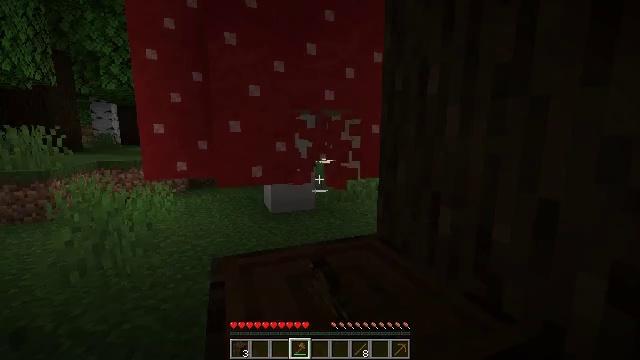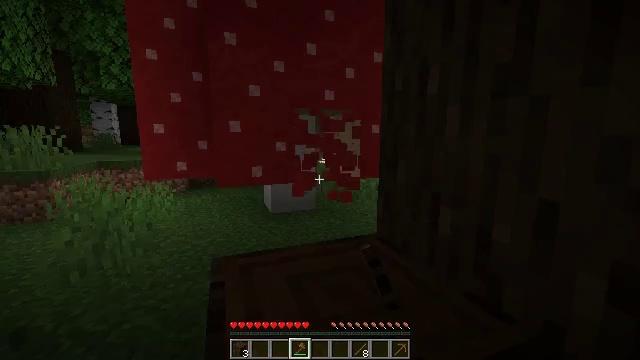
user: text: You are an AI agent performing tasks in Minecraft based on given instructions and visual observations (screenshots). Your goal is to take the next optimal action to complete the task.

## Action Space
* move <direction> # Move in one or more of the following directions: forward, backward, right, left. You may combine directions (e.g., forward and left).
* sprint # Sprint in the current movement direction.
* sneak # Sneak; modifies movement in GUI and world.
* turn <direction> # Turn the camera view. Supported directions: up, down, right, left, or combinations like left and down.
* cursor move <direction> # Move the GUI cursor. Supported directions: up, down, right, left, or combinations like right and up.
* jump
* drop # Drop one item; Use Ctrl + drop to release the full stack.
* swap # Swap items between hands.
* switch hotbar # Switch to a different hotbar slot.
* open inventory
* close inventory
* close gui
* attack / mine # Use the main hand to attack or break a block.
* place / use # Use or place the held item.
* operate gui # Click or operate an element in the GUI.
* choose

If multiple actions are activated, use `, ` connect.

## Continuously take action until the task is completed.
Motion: motion action
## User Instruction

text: Gather red mushroom blocks from the giant mushroom.
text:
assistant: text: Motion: attack / mine
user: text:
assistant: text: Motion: attack / mine